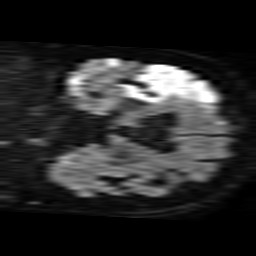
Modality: TRACE
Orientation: coronal
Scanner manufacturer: philips
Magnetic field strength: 1.5 T
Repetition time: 3.689 s
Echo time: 0.09411 s